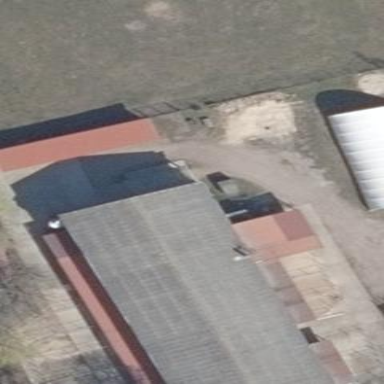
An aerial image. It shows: Farmyard area.